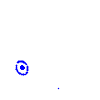
Particle: pion